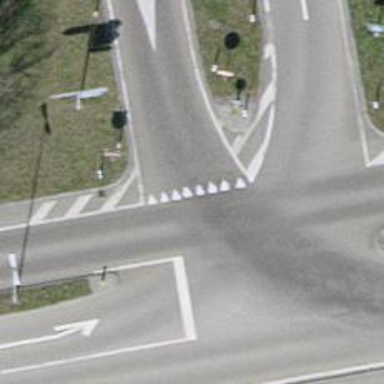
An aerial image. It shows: Road with "give way" sign.